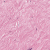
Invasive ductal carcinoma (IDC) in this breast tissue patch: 0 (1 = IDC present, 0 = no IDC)